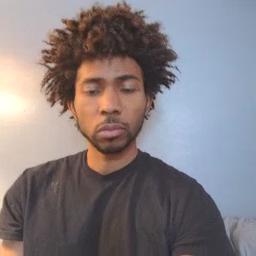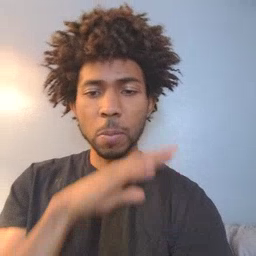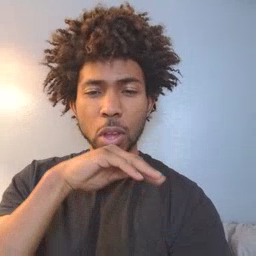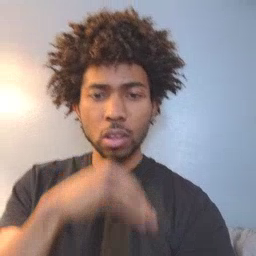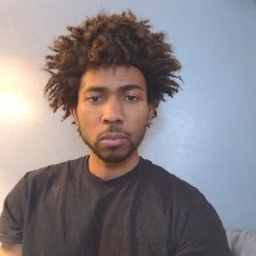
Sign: pig